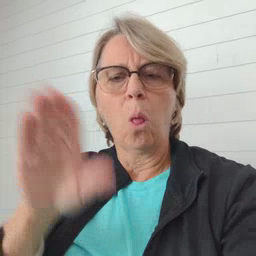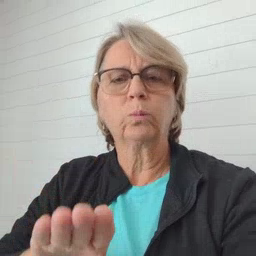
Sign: close